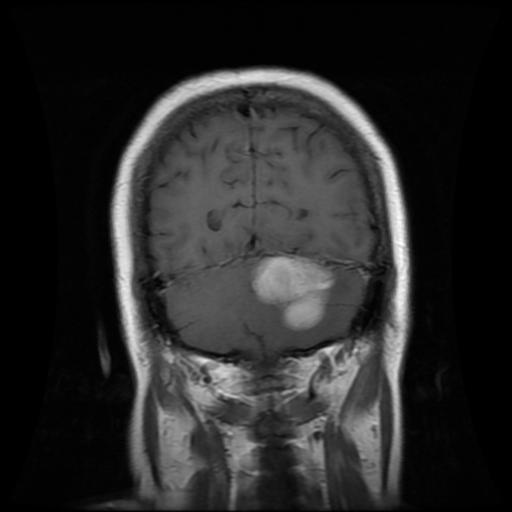
Label: meningioma